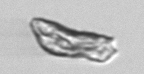
Label: detritus_transparent